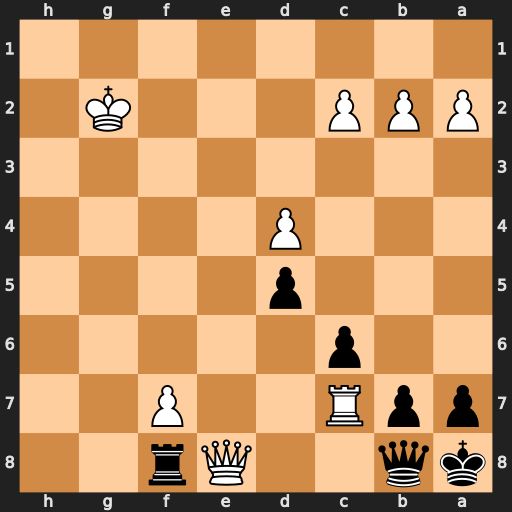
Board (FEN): kq2Qr2/ppR2P2/2p5/3p4/3P4/8/PPP3K1/8
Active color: b
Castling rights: -
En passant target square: -
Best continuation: Rxe8 fxe8=R Qxe8